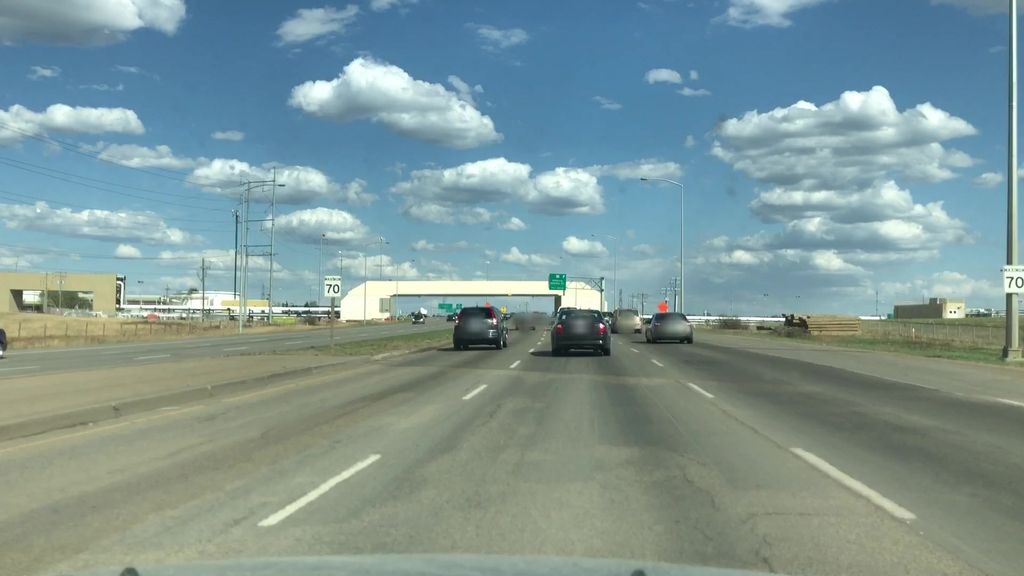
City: edmonton